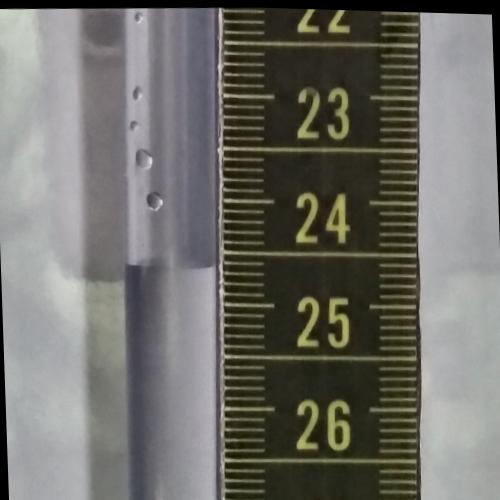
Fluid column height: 24.7 cm